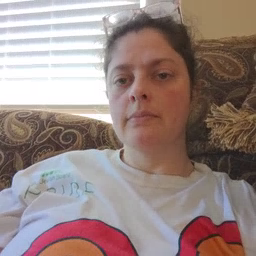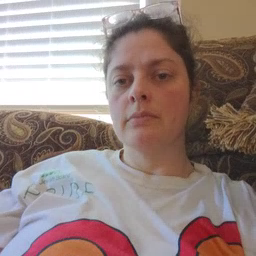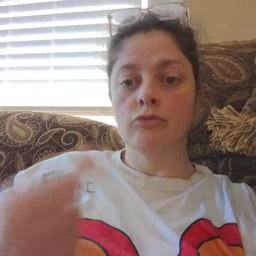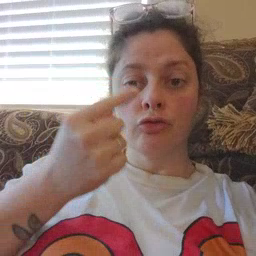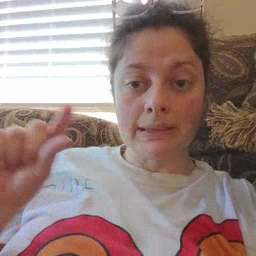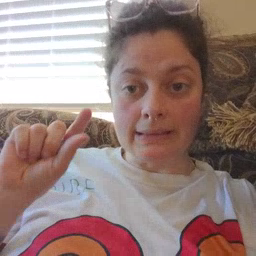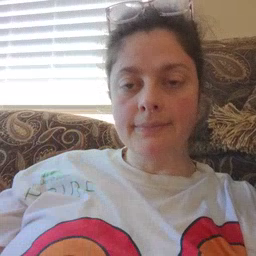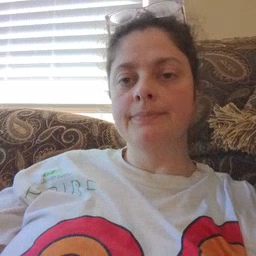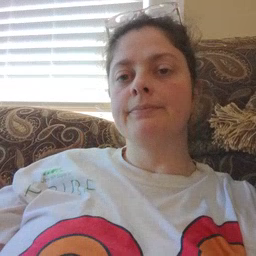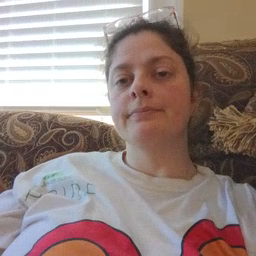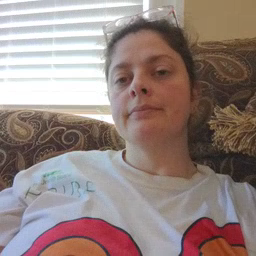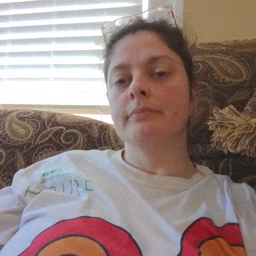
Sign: green